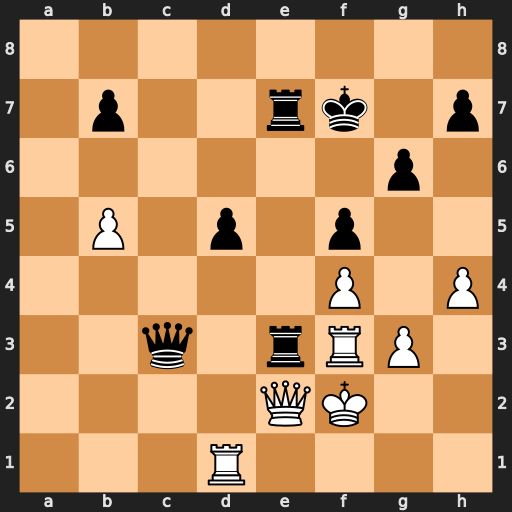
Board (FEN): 8/1p2rk1p/6p1/1P1p1p2/5P1P/2q1rRP1/4QK2/3R4
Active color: w
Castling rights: -
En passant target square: -
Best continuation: Rxe3 Rxe3 Qxe3 Qxe3+ Kxe3